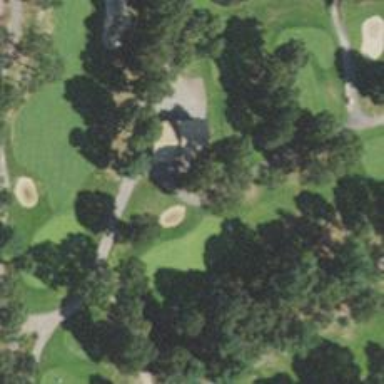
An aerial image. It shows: Path used for both walking and golf.